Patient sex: M
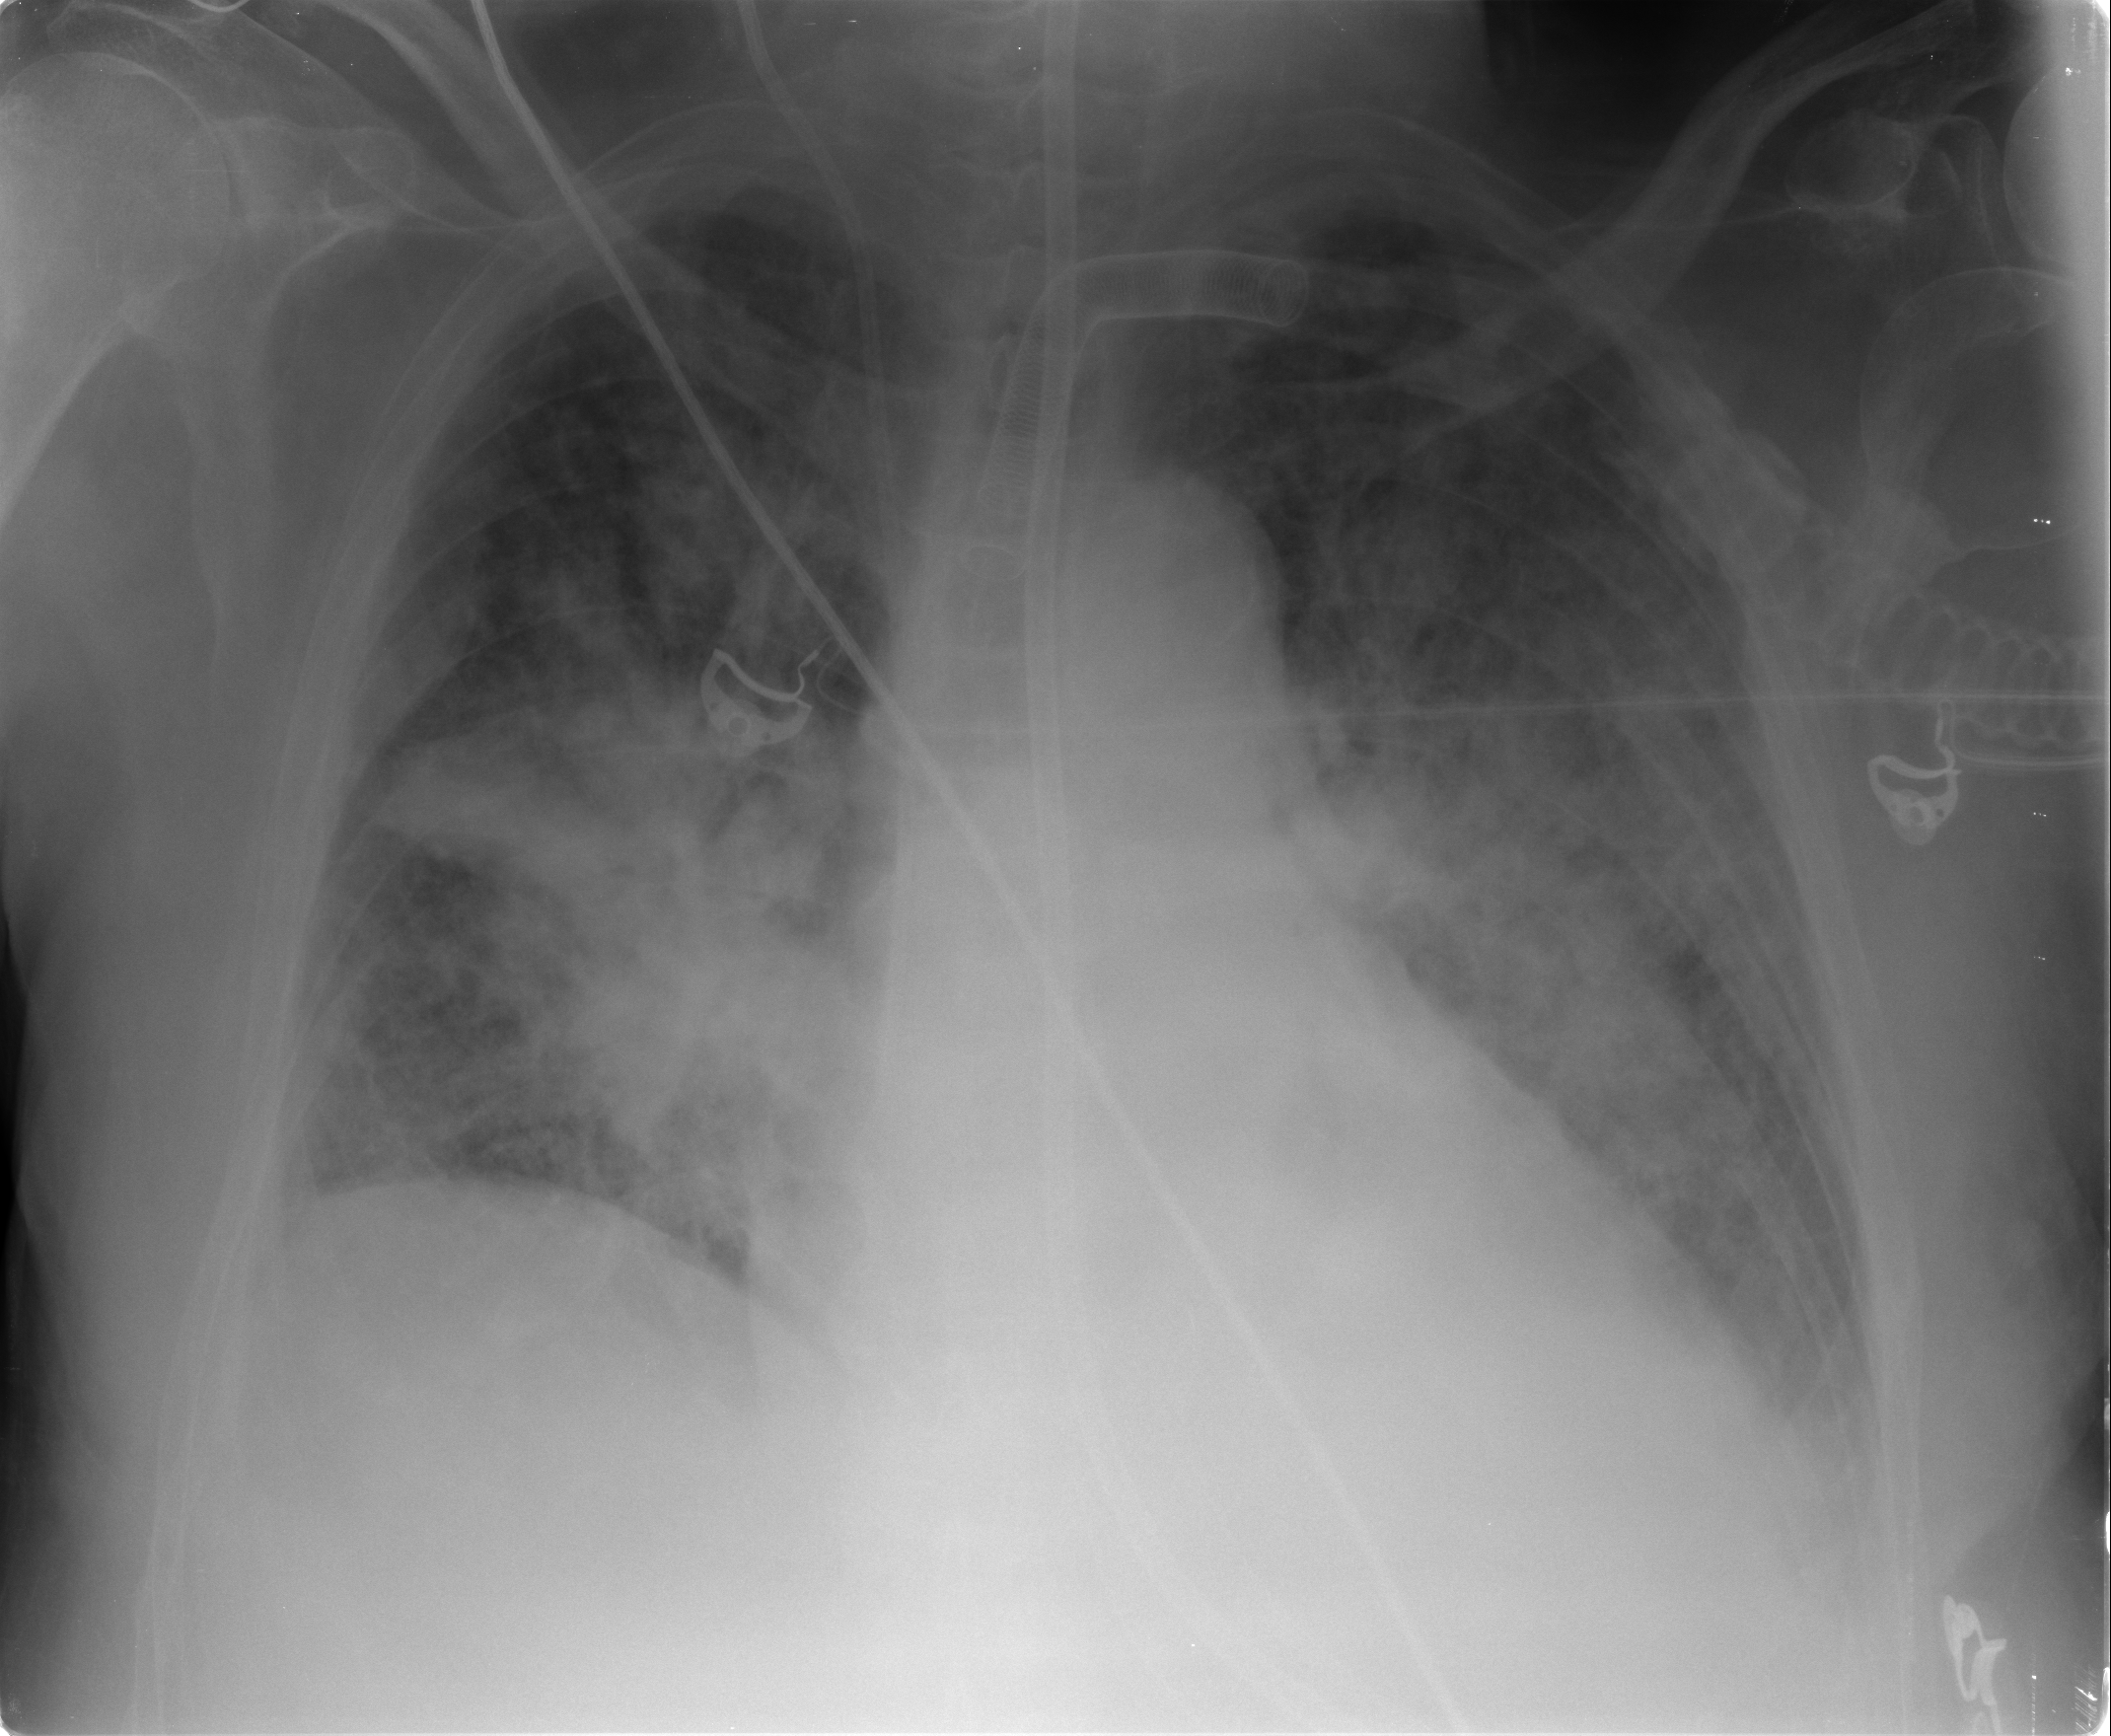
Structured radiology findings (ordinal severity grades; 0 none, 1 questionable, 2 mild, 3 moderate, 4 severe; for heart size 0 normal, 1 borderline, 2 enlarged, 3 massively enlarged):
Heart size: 2
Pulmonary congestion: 3
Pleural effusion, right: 1
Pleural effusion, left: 1
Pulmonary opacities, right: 3
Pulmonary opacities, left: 3
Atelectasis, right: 3
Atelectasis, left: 3